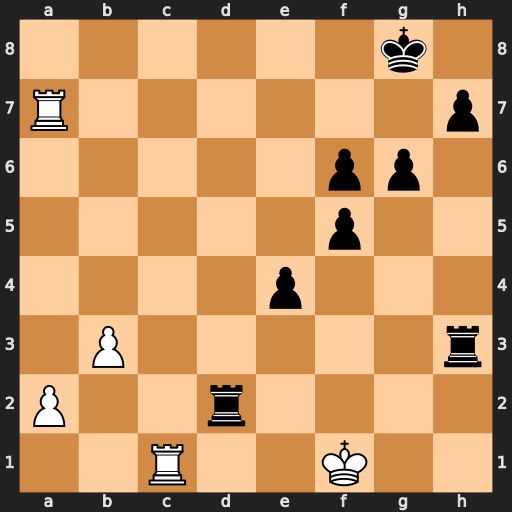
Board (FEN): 6k1/R6p/5pp1/5p2/4p3/1P5r/P2r4/2R2K2
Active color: w
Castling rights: -
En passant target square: -
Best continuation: Rc8+ Rd8 Rxd8#